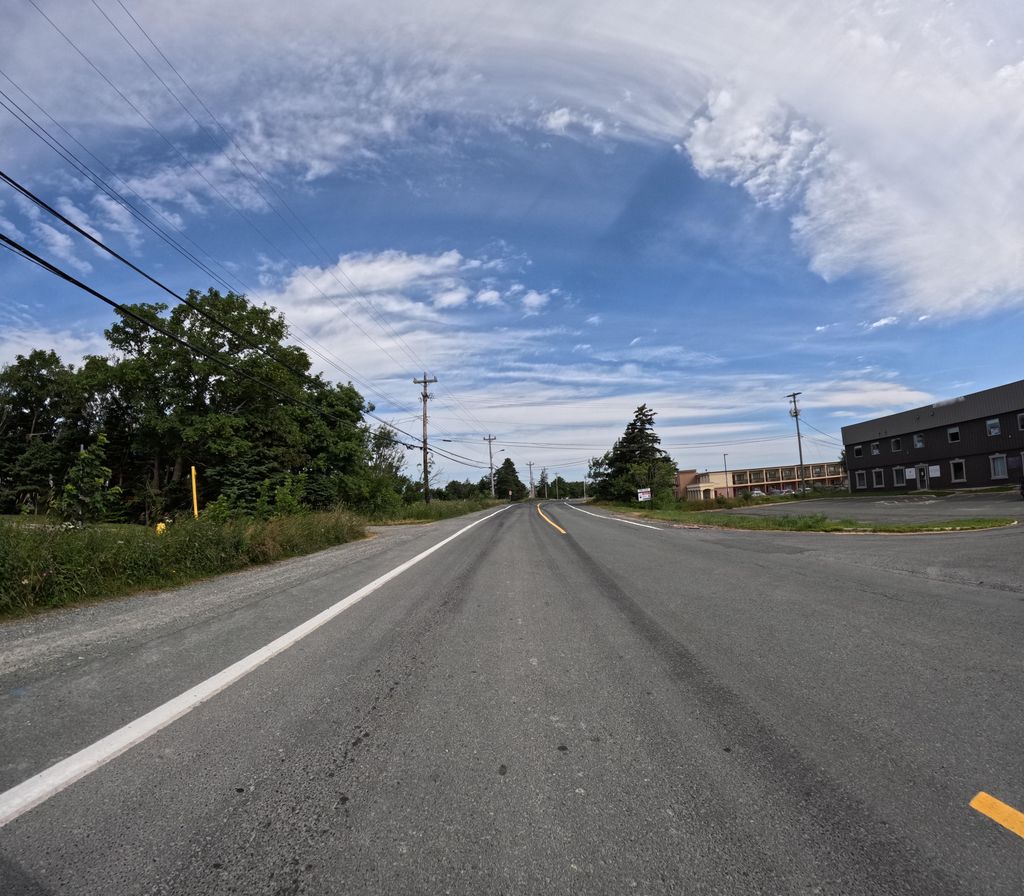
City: st_johns